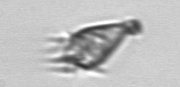
Label: Paratontonia_gracillima